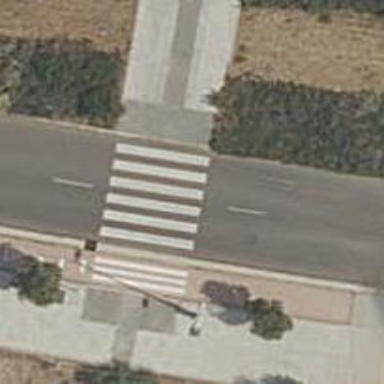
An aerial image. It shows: Uncontrolled crossing on the road.